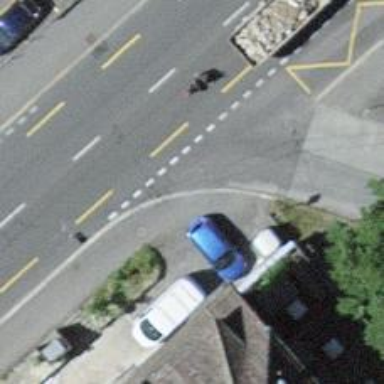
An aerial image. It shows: Kerb serving as barrier.